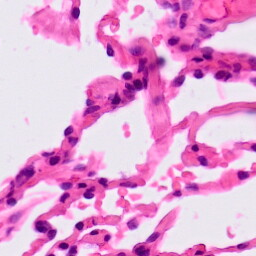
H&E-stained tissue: Lung